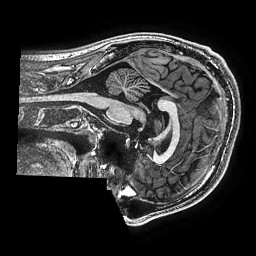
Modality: T1w
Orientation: sagittal
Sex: male
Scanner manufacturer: ge
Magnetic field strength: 3 T
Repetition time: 0.00766 s
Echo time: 0.003476 s